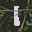
Label: 1